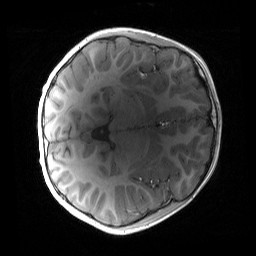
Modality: T1w
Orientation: axial
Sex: male
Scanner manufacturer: siemens
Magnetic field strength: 3 T
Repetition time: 1.9 s
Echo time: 0.00243 s